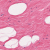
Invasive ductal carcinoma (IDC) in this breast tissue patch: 0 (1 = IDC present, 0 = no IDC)